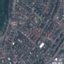
Land use / land cover: Residential